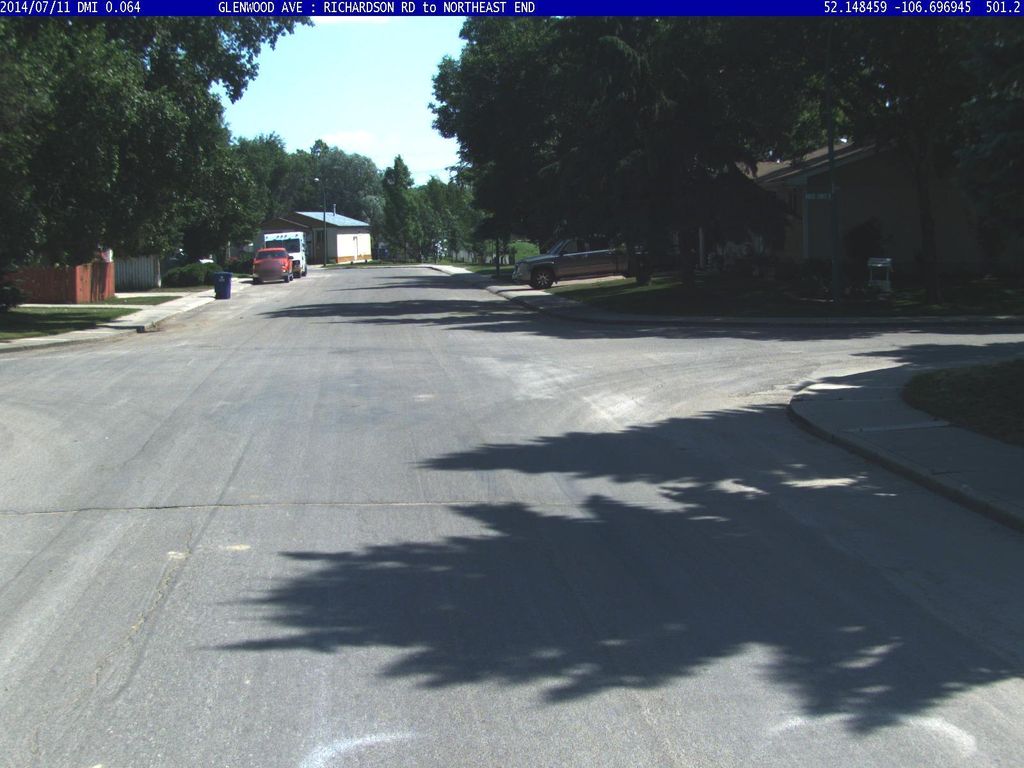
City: saskatoon